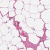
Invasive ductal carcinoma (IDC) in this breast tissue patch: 0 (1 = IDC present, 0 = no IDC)